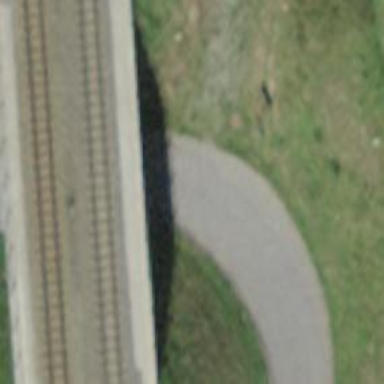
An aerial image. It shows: Residential road passing through tunnel.